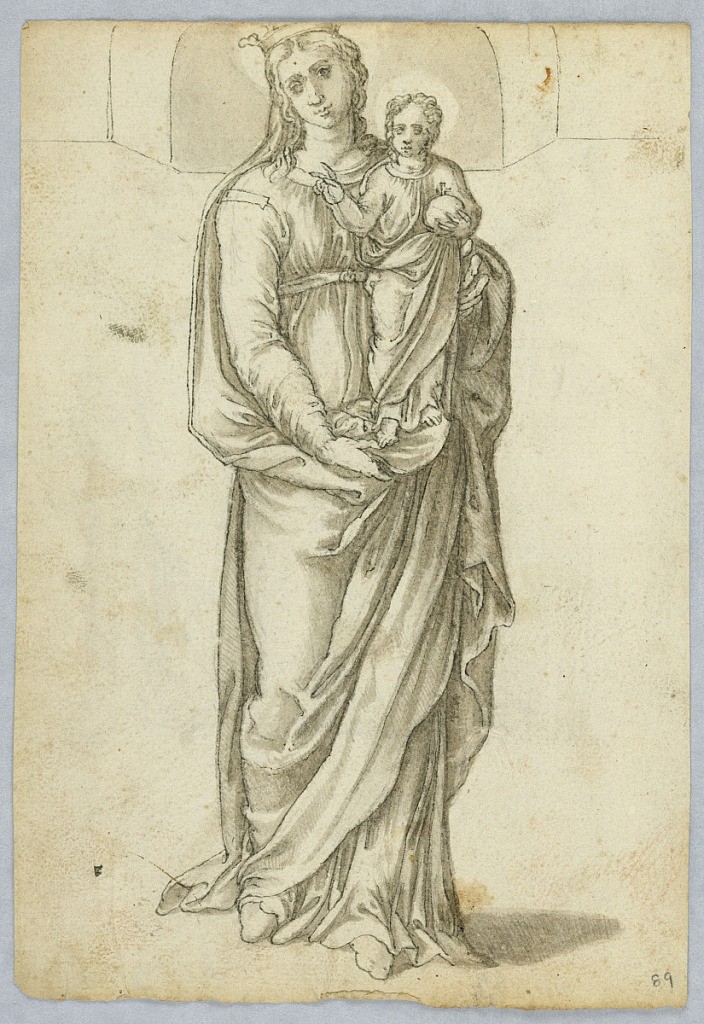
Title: Madonna and Child
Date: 1580–1610
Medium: Black chalk, pen and ink, brush and wash on paper
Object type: Drawing
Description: The standing virgin holds the Christ Child in her arms. He blesses and carries a globe.  Part of a niche is shown above.